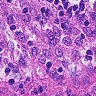
Metastatic tissue present: no